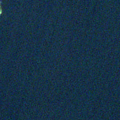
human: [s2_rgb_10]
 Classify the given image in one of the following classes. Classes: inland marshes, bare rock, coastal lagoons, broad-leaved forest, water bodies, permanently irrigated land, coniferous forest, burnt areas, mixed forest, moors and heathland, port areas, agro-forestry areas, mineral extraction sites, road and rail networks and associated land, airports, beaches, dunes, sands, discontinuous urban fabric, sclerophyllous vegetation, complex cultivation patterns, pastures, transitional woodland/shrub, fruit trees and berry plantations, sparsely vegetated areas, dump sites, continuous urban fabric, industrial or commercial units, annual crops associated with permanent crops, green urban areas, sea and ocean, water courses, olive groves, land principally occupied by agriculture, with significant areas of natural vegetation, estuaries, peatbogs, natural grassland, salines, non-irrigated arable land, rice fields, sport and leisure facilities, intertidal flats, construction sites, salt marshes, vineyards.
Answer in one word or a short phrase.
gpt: water bodies